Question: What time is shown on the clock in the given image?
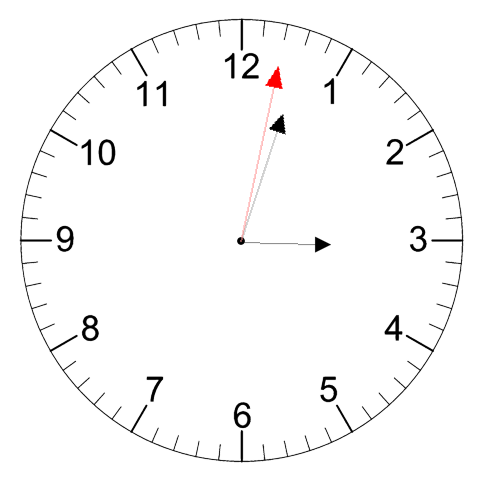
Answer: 03:03:02